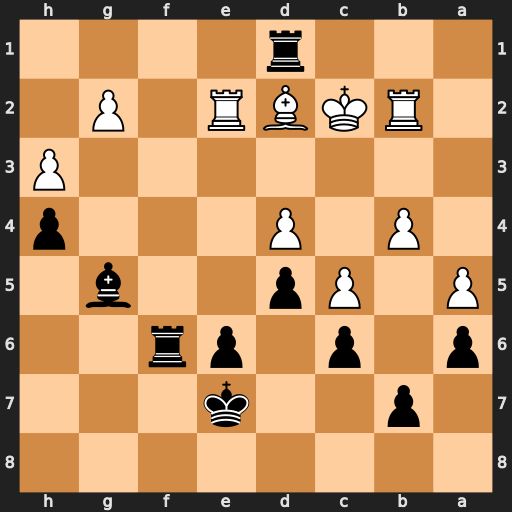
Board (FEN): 8/1p2k3/p1p1pr2/P1Pp2b1/1P1P3p/7P/1RKBR1P1/3r4
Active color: b
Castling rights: -
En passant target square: -
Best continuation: Rxd2+ Rxd2 Bxd2